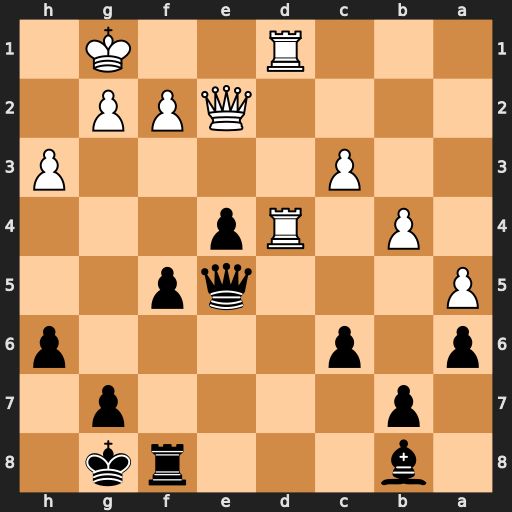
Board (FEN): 1b3rk1/1p4p1/p1p4p/P3qp2/1P1Rp3/2P4P/4QPP1/3R2K1
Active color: b
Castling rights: -
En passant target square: -
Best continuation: Qh2+ Kf1 Qh1#